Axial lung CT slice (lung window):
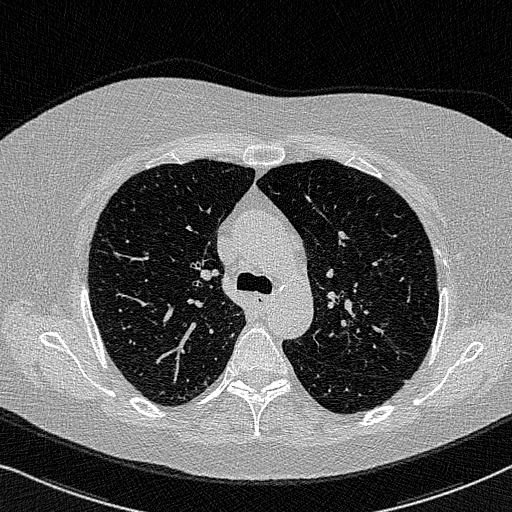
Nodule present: no